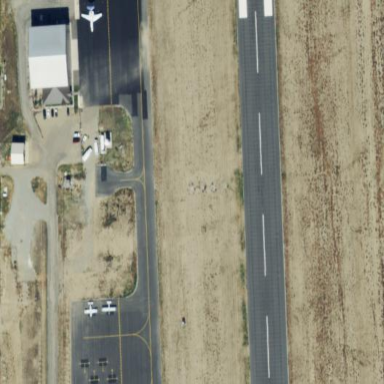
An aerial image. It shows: Apron at the airport with asphalt surface.